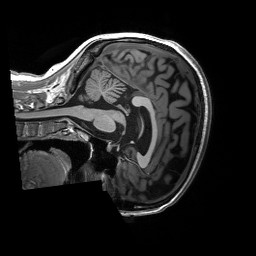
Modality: T1w
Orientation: sagittal
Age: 24
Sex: female
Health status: healthy
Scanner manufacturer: siemens
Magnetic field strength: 3 T
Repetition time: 2.53 s
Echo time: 0.00227 s